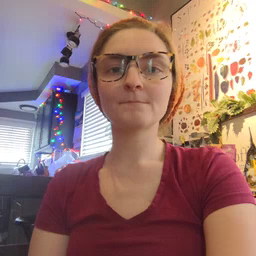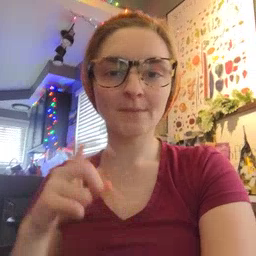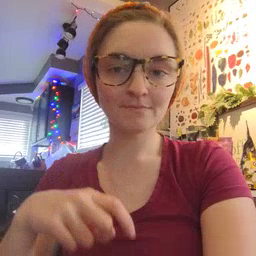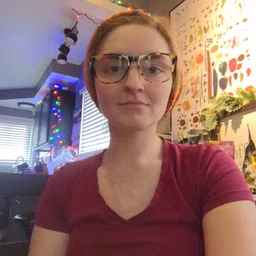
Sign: time